Interaction volume radius: 5 \u00c5
Interaction volume height: 10 \u00c5
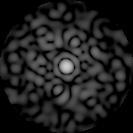
Disorder parameter: 0.8349